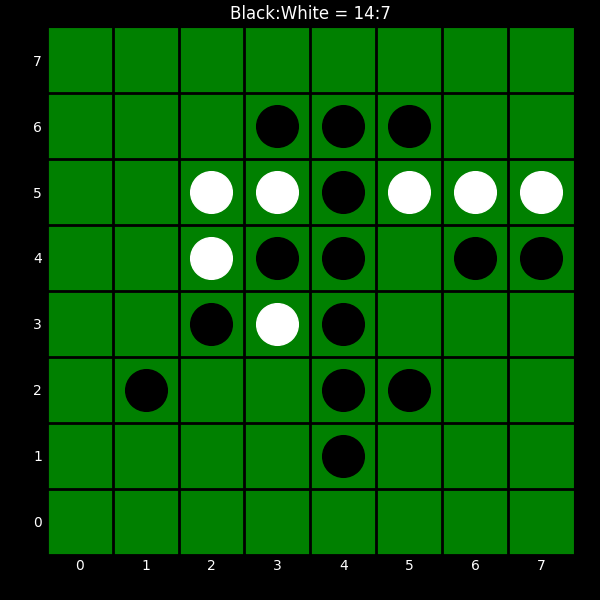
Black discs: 14
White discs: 7